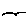
Label: bird